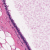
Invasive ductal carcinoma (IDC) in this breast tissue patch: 0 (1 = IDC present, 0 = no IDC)